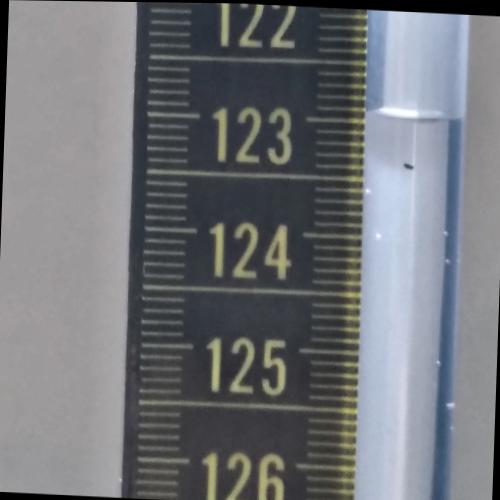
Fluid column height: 122.9 cm